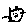
Label: cat